Interaction volume radius: 10 \u00c5
Interaction volume height: 20 \u00c5
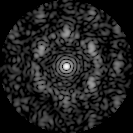
Disorder parameter: 0.6519